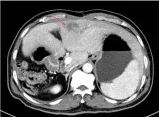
Results of multi-phase CT scans can be evaluated after different periods of conversion therapy. The red arrow indicates an intrahepatic tumor. (C) CT image after two cycles of conversion therapy in the period of the portal vein phase.
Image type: radiology (ct)